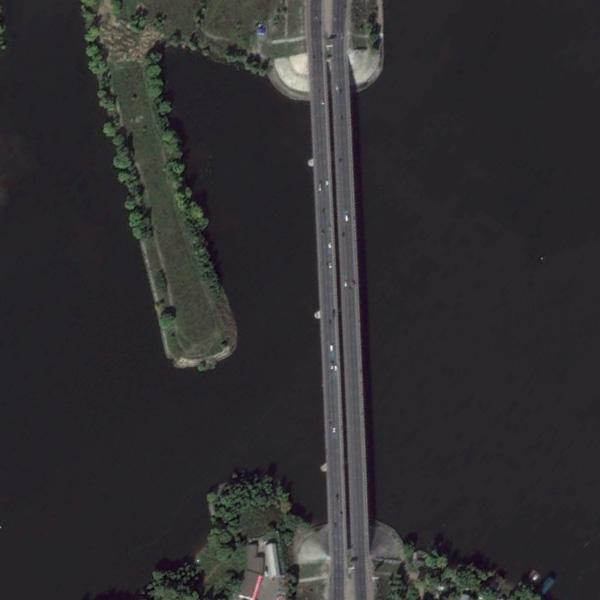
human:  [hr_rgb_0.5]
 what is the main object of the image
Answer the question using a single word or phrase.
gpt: bridge